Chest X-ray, PA view. Patient: 42 years old, sex M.
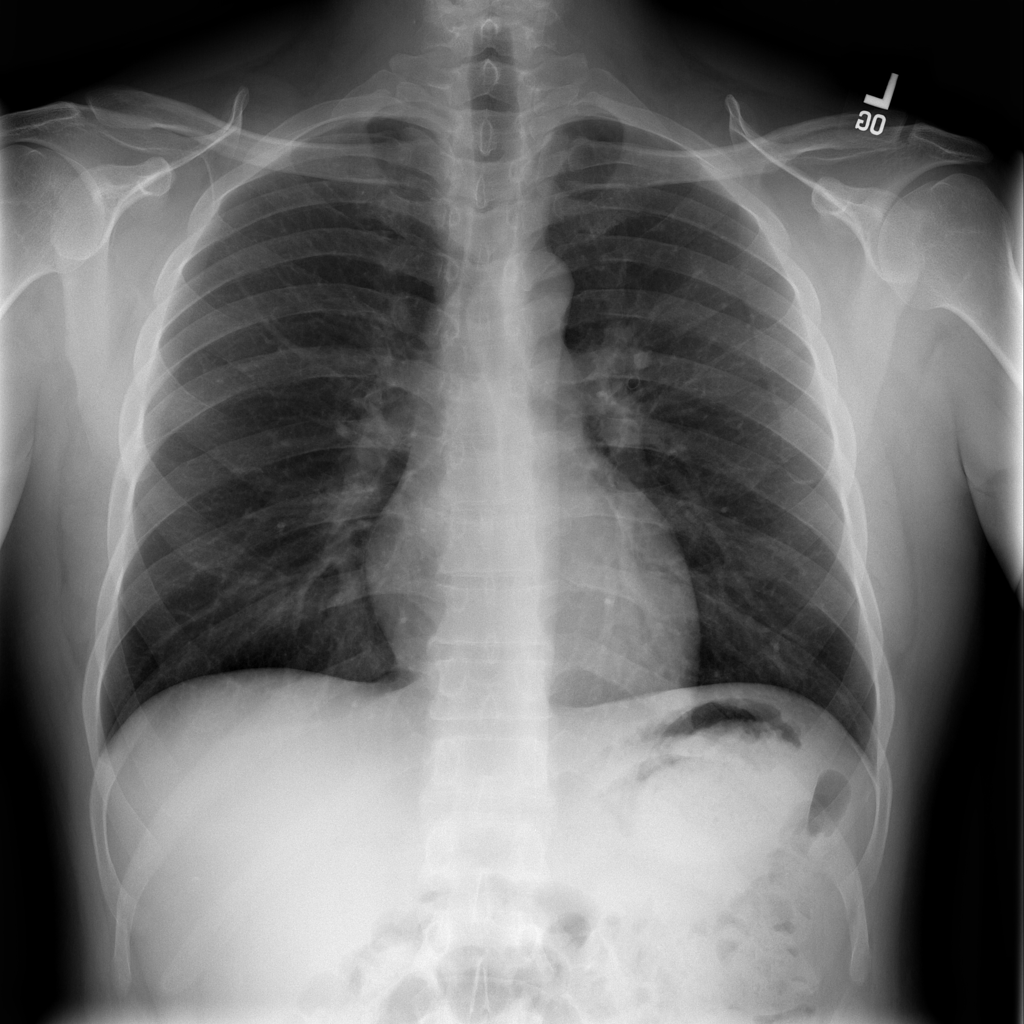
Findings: No Finding